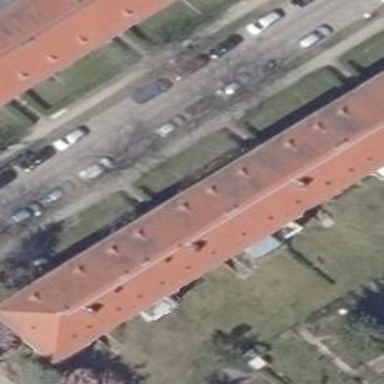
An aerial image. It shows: Historic apartment building with hipped red roof made of roof tiles.